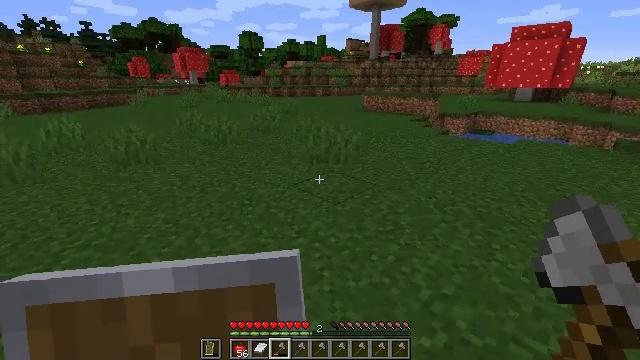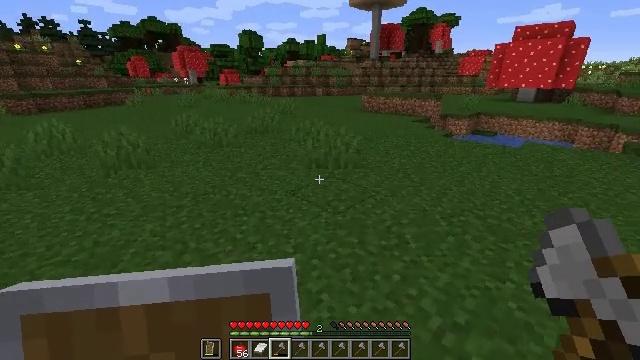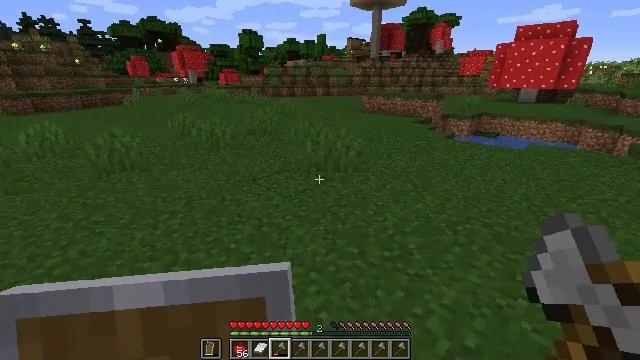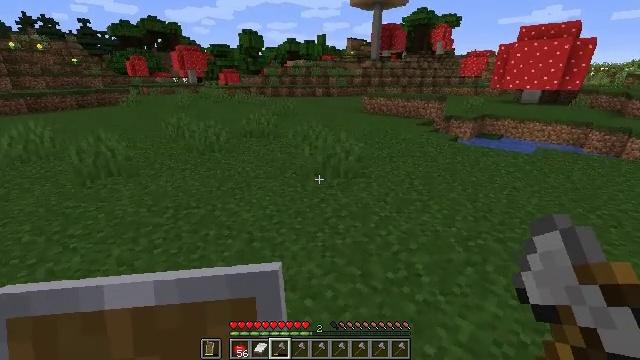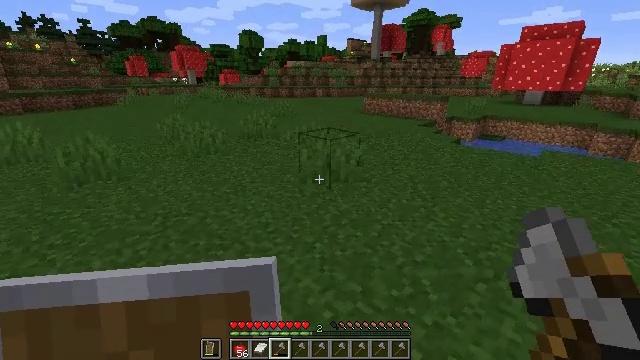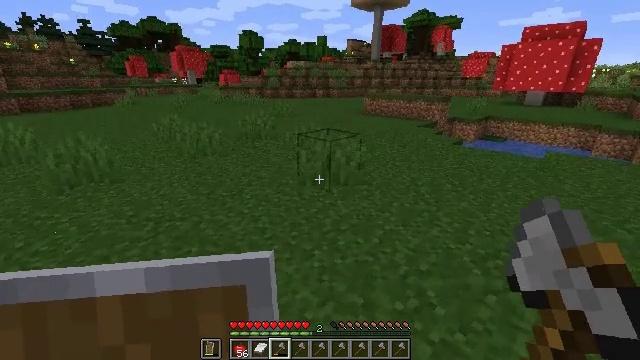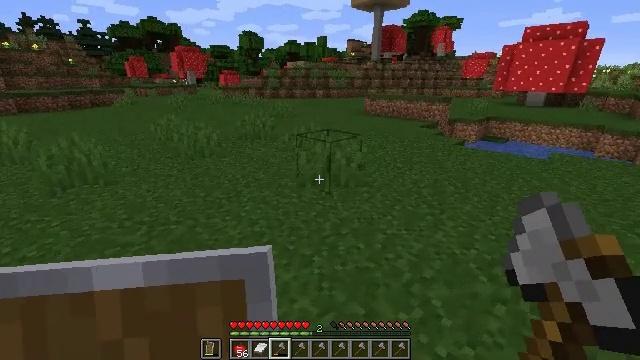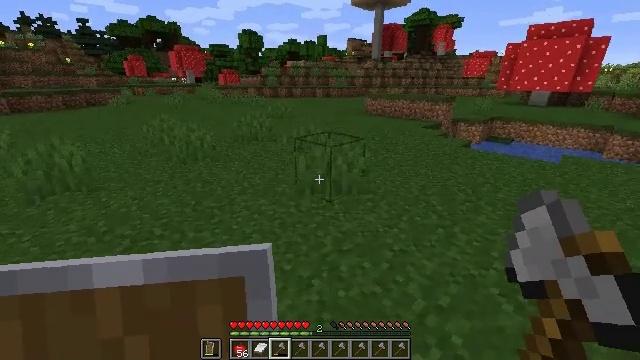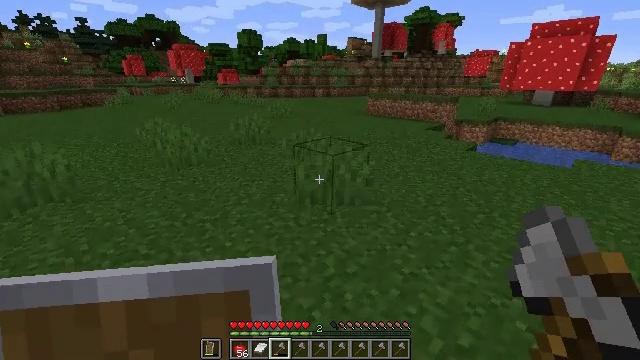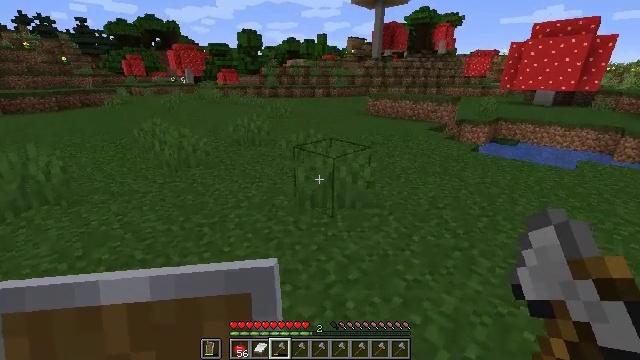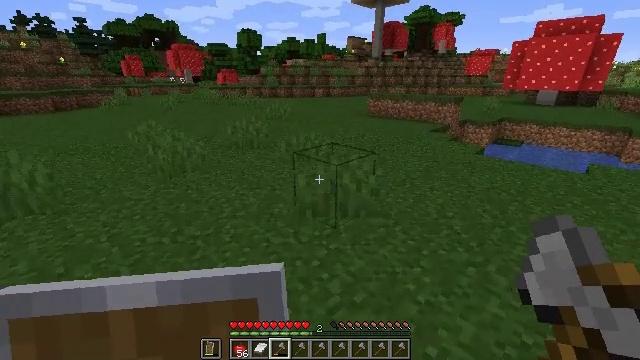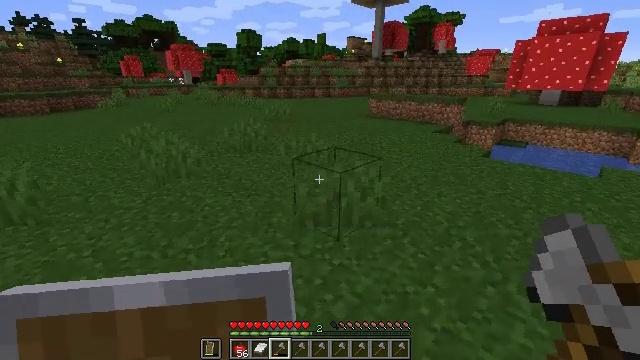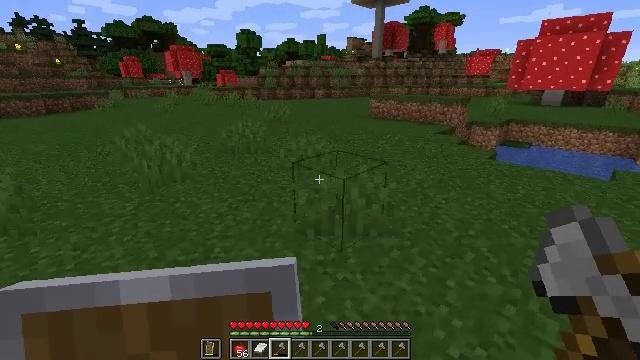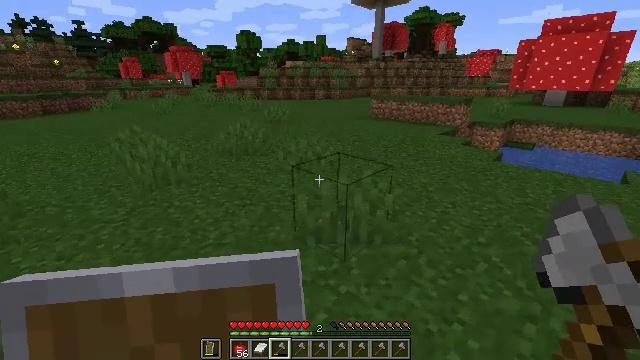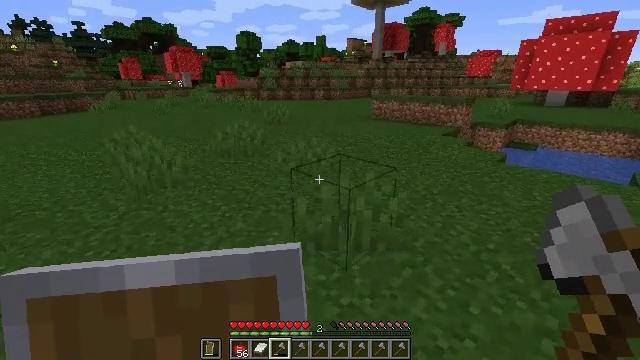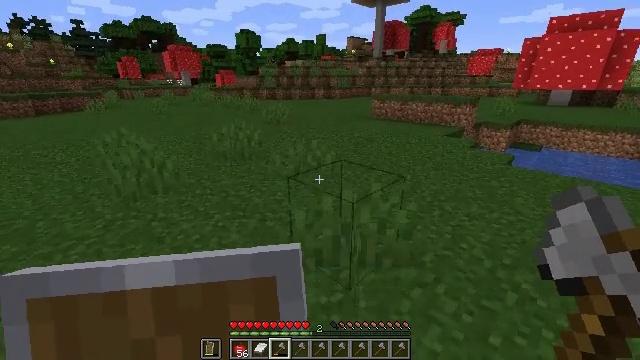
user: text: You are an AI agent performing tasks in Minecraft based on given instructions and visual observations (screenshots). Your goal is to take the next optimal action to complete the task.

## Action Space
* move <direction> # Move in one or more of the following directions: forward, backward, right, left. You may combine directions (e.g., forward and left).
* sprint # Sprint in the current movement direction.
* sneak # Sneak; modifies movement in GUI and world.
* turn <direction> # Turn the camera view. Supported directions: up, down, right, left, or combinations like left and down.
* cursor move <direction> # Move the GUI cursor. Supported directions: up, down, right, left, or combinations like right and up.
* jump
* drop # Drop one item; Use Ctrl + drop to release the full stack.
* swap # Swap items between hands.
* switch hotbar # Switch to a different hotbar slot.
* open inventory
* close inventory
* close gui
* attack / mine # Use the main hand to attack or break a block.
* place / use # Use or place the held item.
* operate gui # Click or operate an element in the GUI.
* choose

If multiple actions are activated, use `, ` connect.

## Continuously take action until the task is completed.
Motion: motion action
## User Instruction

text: Chop down the dark oak log.
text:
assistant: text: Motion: move forward
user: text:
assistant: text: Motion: move forward
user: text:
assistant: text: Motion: move forward
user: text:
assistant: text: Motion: move forward
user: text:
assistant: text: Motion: move forward
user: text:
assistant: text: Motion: move forward
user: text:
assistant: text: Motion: move forward
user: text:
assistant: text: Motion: move forward
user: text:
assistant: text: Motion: move forward
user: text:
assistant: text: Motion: move forward
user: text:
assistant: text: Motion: move forward
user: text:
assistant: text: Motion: move forward
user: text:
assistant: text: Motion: move forward
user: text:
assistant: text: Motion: move forward
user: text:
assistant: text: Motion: move forward
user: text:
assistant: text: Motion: move forward
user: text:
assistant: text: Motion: move forward
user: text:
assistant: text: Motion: move forward
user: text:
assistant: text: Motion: move forward
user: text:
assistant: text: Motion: move forward
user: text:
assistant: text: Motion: move forward
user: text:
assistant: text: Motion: move forward
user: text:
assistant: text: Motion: move forward
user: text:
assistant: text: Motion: move forward
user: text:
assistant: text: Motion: move forward
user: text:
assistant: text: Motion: move forward
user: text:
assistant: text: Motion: move forward
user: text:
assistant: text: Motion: move forward
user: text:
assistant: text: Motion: move forward
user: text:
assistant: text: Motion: move forward